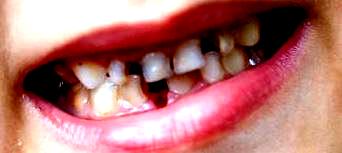
Condition: hypodontia